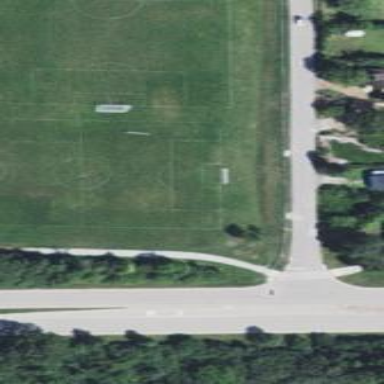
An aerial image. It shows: Soccer pitch designated for leisure and sports activities.